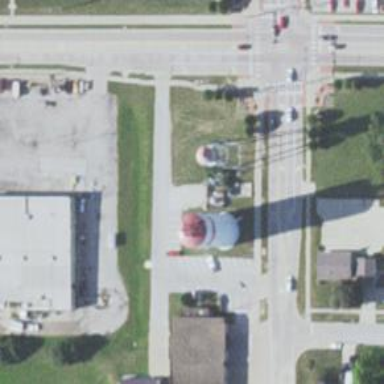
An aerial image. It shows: Water tower that is man-made.